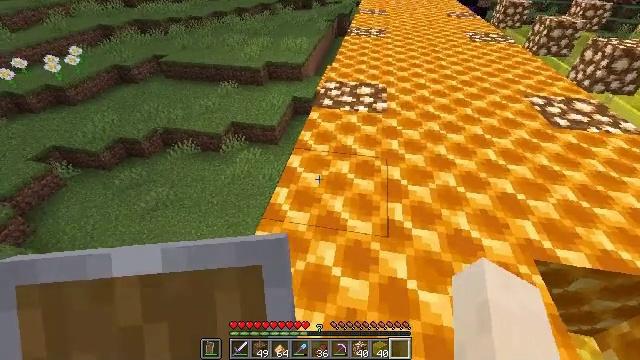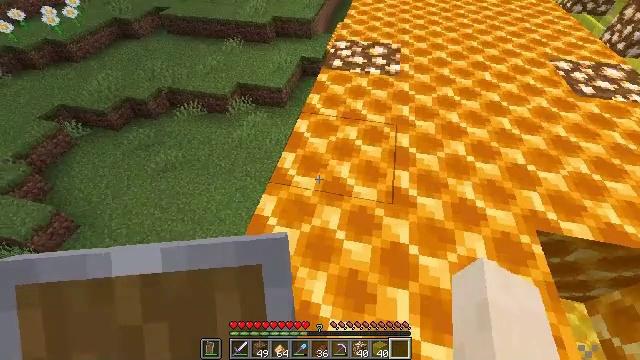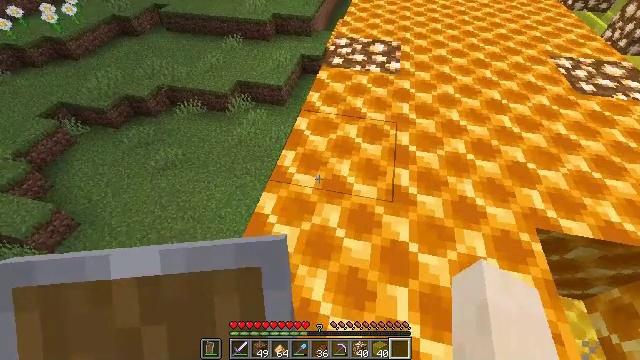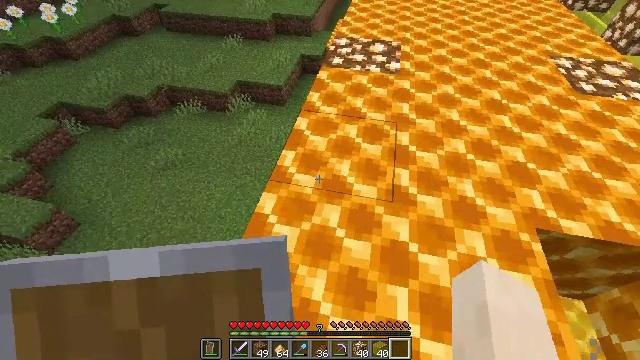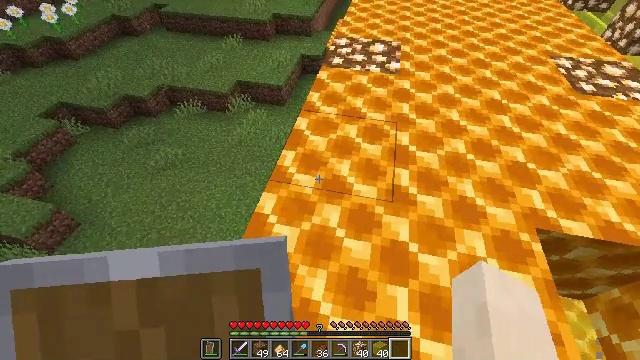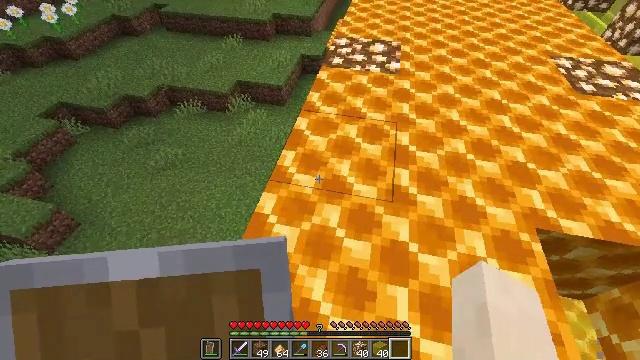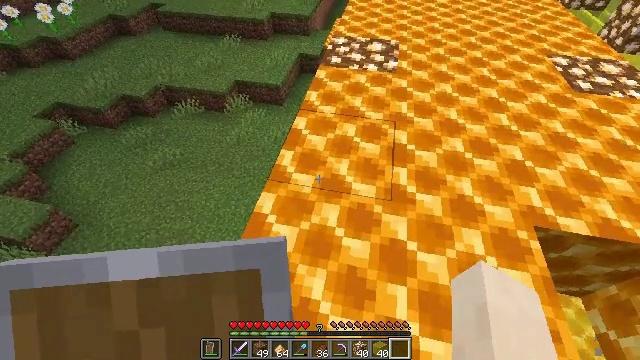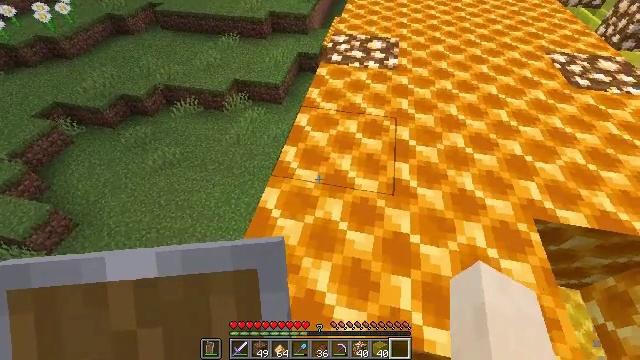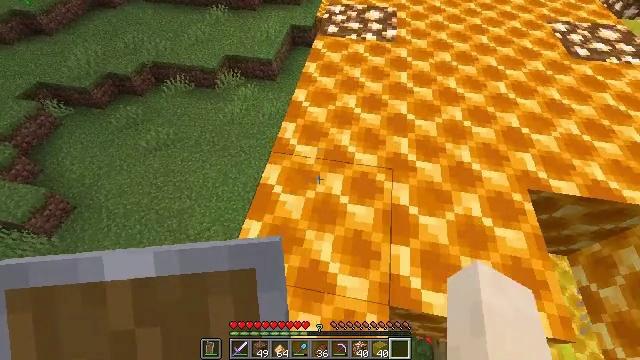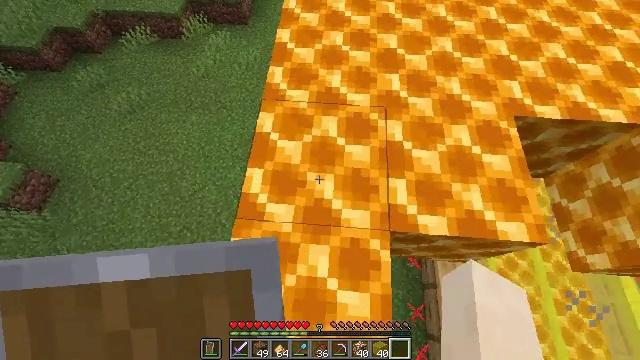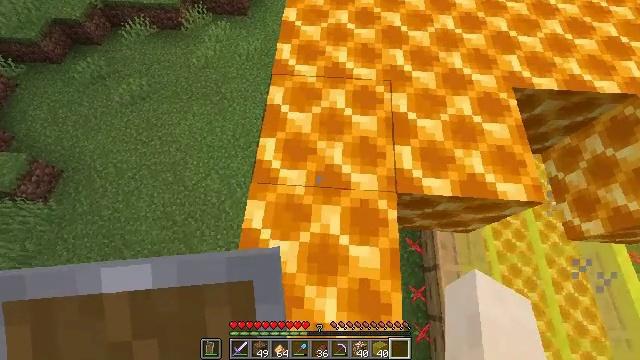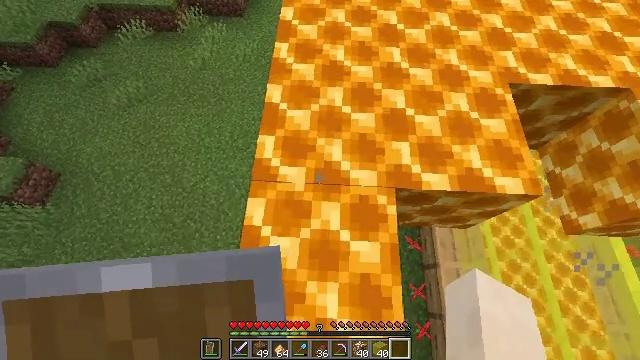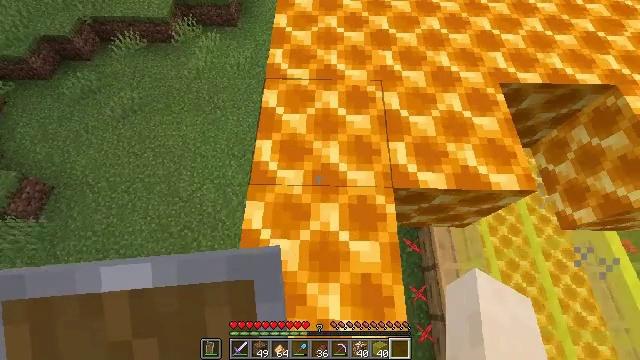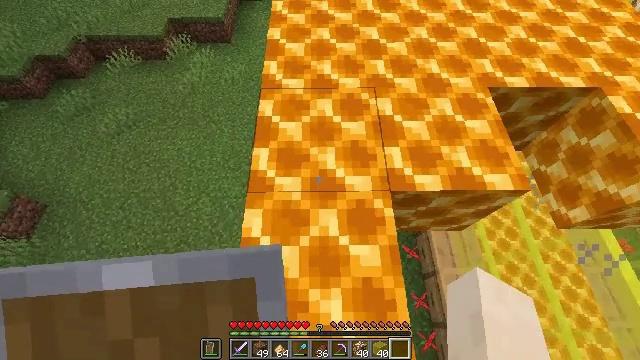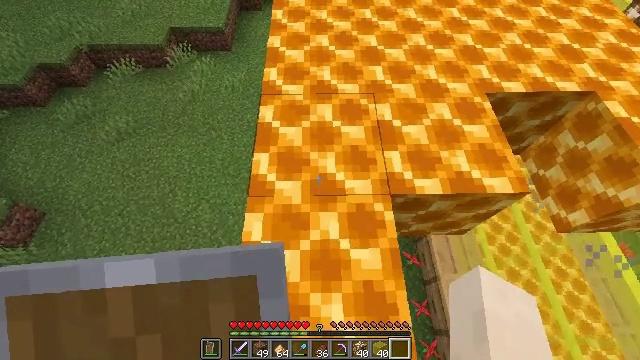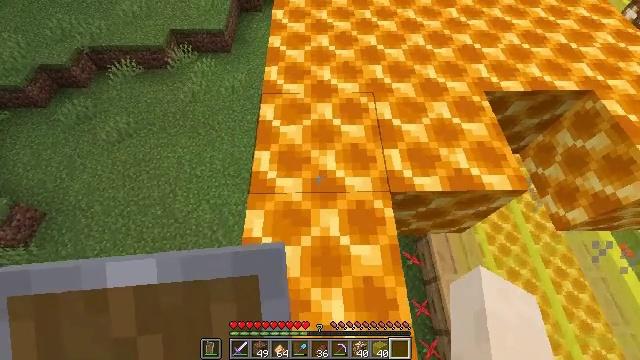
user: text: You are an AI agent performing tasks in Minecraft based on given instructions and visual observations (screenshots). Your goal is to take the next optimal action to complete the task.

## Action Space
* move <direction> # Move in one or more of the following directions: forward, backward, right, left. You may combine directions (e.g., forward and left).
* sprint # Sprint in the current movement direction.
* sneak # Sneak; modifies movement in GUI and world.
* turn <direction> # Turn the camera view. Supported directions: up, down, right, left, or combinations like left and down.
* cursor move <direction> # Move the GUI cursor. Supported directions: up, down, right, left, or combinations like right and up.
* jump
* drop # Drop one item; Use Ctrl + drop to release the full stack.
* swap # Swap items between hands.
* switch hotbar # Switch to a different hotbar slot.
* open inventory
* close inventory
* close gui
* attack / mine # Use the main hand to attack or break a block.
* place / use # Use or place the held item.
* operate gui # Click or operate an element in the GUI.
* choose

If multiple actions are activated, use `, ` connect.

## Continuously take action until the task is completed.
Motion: motion action
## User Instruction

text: Gather the honeycomb block from a beehive structure.
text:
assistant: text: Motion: turn left and down
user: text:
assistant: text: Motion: no_op
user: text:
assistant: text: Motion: no_op
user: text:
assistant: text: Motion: no_op
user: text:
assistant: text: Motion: no_op
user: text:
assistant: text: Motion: no_op
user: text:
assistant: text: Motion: move back and move left
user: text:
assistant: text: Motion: move back and move left, turn right and down
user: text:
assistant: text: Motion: move back, turn right and down
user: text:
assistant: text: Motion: no_op
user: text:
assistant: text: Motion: no_op
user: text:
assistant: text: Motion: turn right and up
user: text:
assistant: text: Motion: turn right and up
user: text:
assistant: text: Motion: turn up
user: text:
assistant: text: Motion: move back
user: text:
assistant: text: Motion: move back
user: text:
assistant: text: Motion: no_op
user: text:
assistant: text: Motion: no_op
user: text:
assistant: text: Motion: turn down
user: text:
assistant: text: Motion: no_op
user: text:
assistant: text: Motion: no_op
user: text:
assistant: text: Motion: no_op
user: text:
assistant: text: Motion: no_op
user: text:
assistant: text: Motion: no_op
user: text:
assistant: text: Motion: no_op
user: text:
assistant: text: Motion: no_op
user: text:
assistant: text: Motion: no_op
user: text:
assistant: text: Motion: no_op
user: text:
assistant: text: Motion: no_op
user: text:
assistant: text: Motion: no_op